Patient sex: M
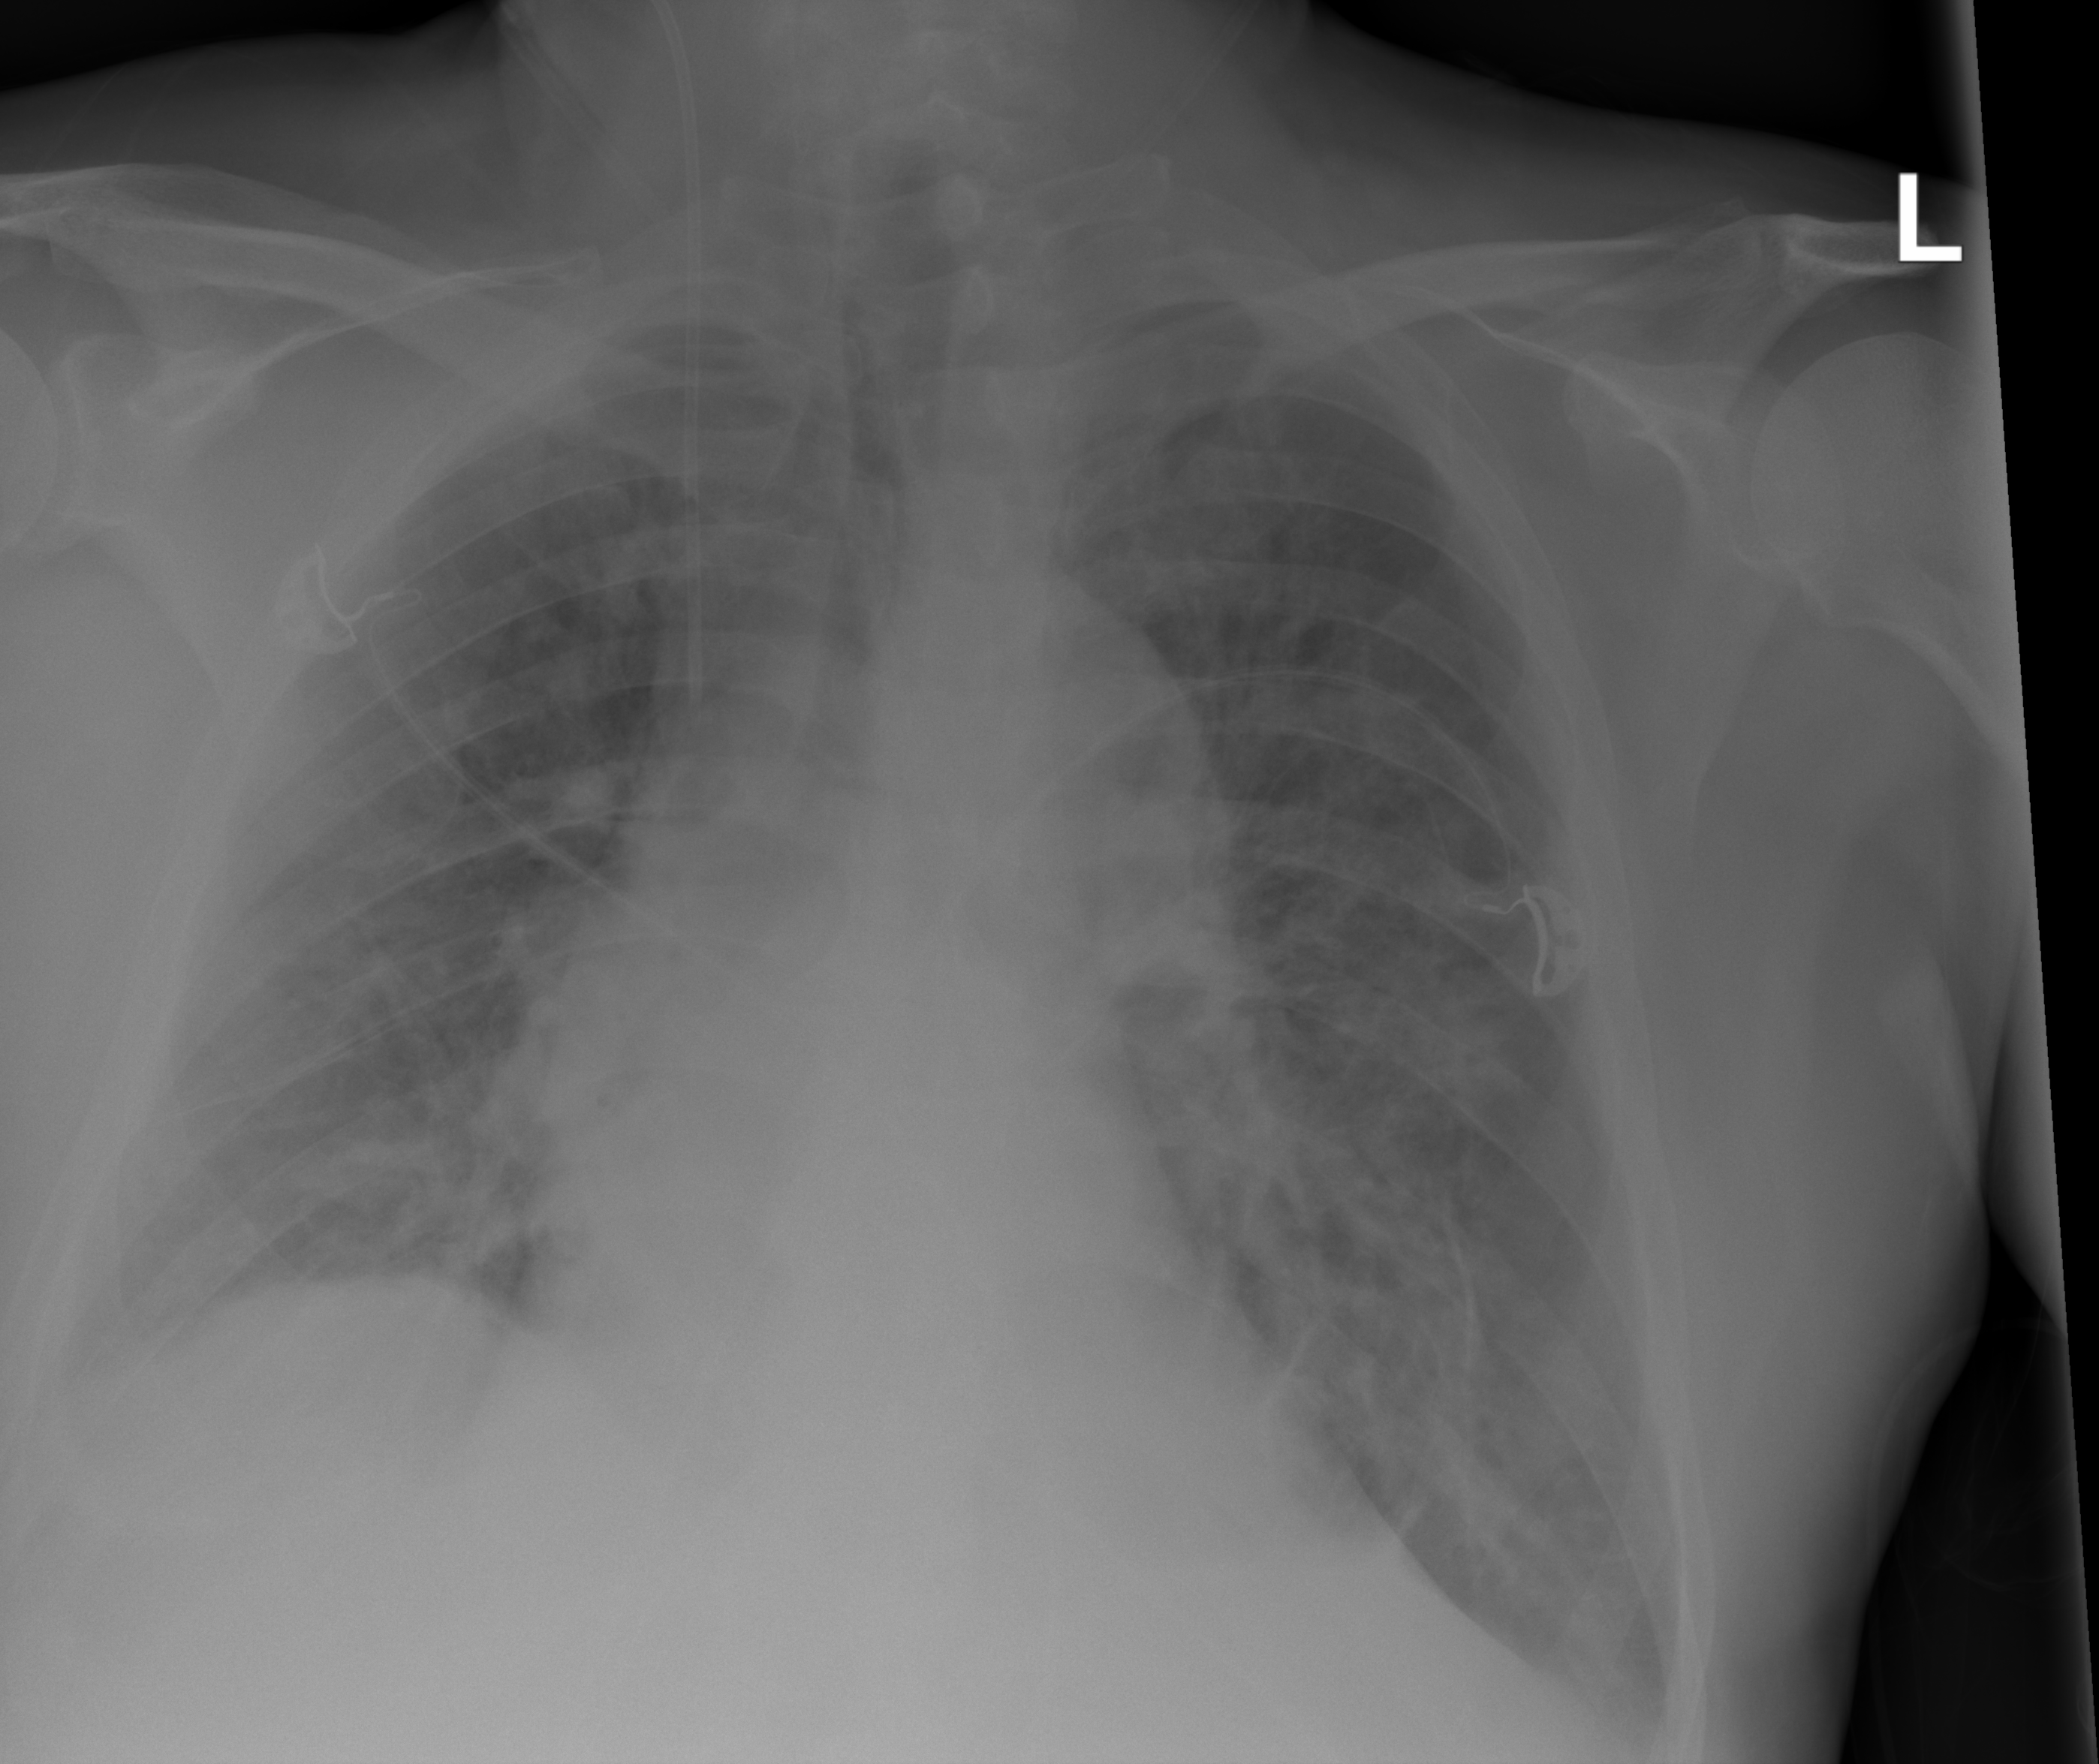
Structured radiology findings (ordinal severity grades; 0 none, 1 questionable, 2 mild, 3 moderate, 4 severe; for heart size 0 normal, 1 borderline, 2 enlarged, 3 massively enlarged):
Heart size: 2
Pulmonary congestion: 3
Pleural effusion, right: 2
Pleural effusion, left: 2
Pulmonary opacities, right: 2
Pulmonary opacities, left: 2
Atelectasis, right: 2
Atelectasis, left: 2